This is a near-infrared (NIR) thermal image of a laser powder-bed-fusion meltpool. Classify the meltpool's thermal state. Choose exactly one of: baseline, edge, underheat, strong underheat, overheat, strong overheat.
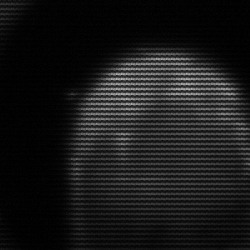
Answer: edge